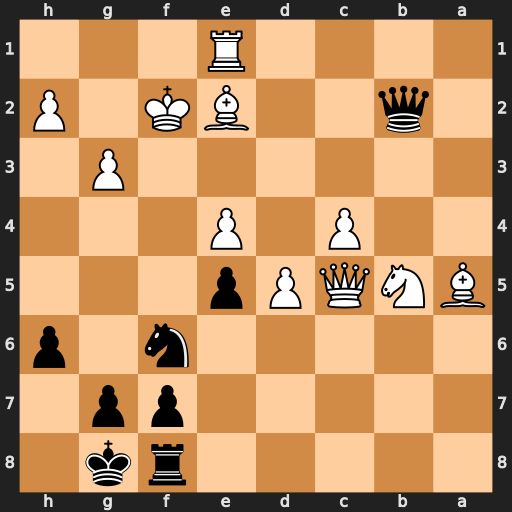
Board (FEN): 5rk1/5pp1/5n1p/BNQPp3/2P1P3/6P1/1q2BK1P/4R3
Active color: b
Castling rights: -
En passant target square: -
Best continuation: Nxe4+ Kg1 Nxc5